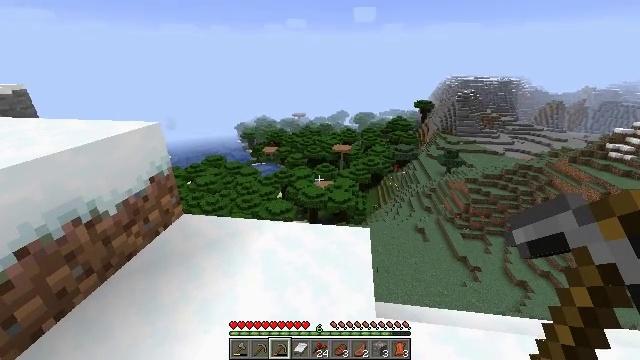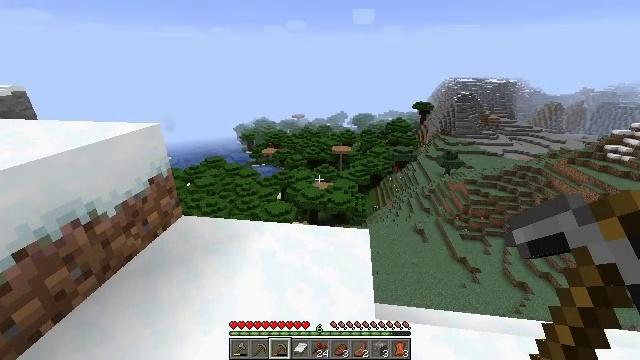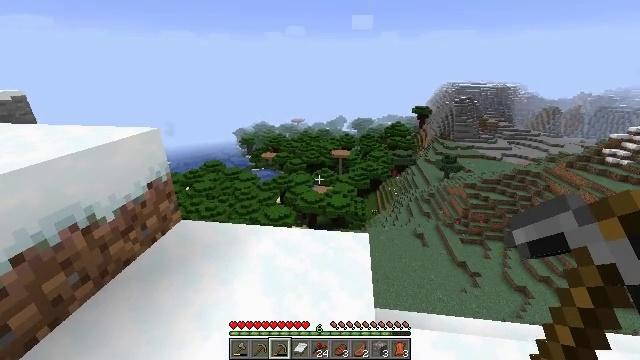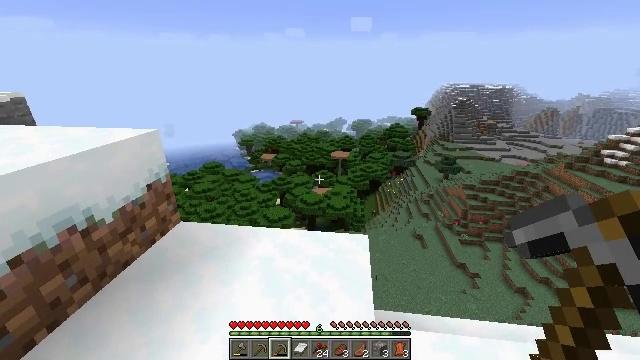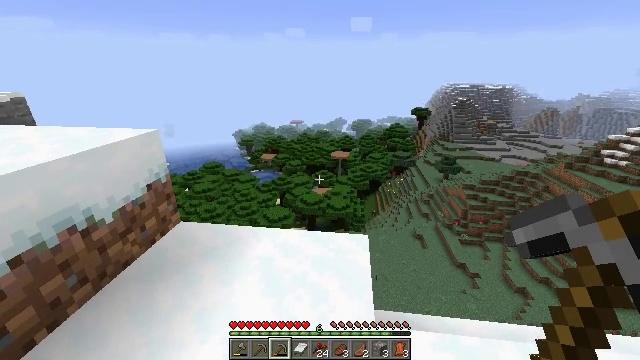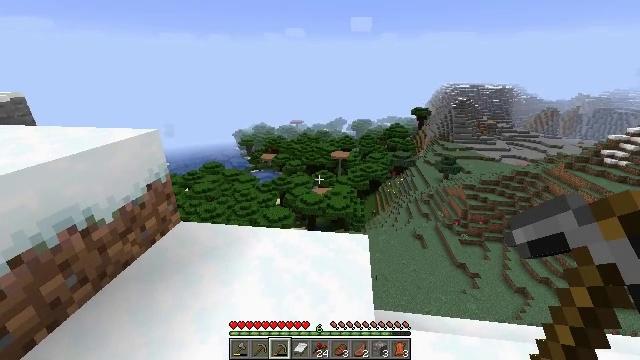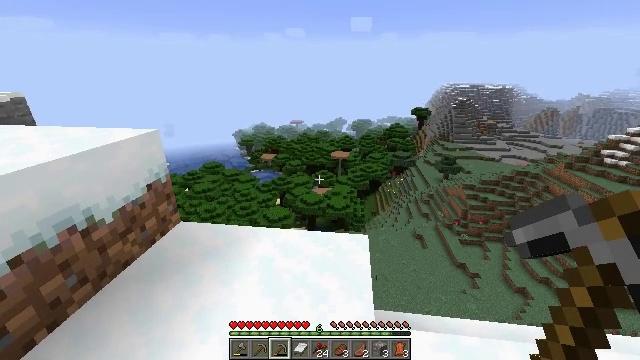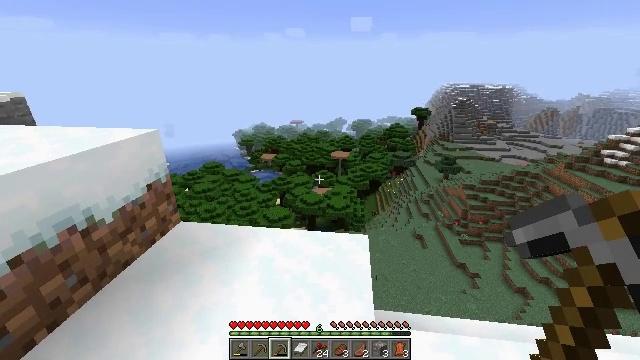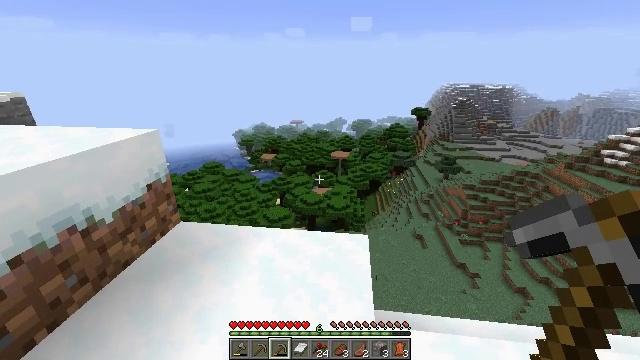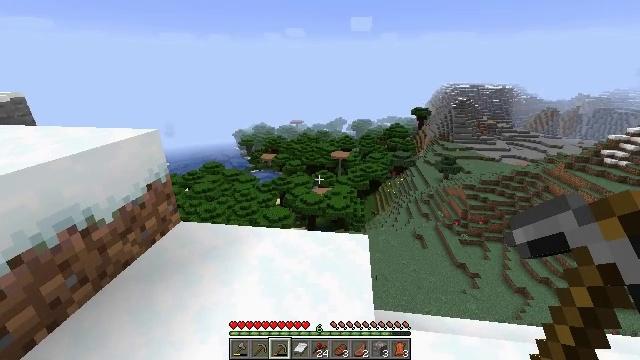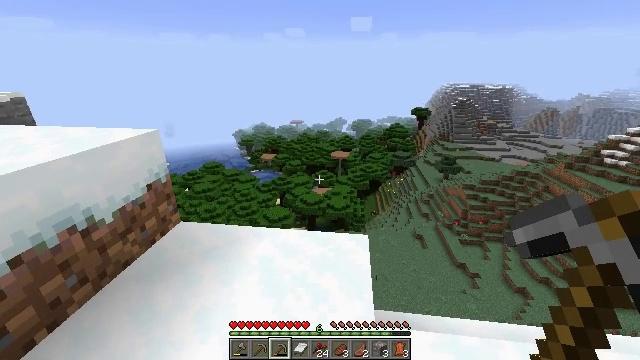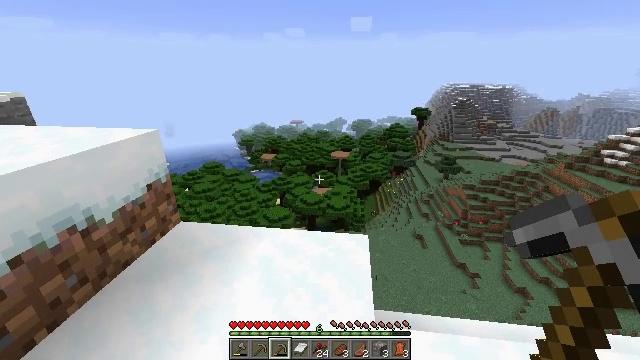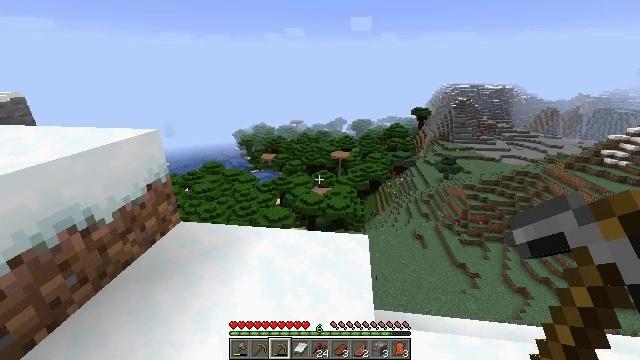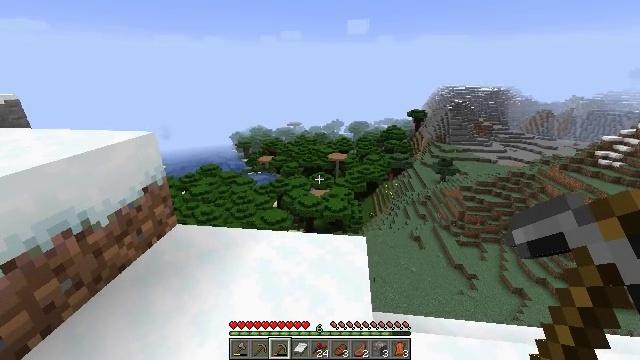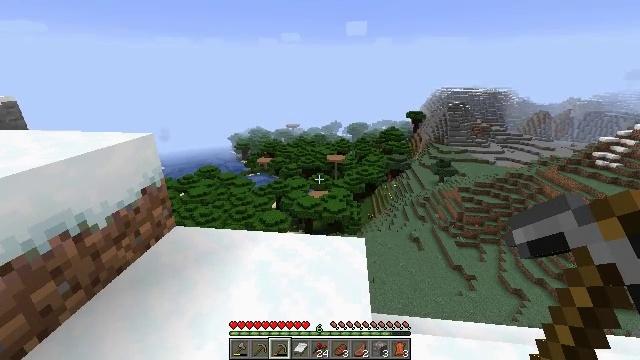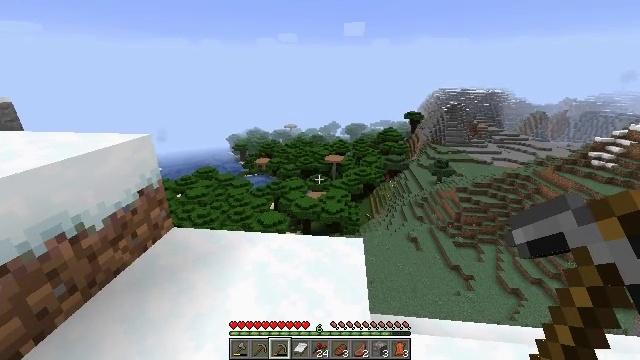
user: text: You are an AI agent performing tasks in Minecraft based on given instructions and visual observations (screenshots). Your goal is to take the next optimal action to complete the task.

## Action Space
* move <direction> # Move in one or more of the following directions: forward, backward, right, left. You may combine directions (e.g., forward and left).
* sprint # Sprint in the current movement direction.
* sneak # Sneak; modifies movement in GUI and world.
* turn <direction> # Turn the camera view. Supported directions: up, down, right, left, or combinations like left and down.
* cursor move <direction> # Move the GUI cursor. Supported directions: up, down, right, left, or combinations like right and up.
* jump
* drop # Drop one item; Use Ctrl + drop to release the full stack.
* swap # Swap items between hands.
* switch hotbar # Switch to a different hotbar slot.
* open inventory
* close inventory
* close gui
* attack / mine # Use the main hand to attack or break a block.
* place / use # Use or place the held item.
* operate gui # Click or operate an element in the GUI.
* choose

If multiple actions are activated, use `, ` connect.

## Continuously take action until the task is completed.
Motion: motion action
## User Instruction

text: Break the mushroom stem block.
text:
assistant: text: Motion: no_op
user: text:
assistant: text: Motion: no_op
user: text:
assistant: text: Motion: no_op
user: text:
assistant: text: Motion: no_op
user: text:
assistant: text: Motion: no_op
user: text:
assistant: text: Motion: no_op
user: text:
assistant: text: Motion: no_op
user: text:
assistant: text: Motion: no_op
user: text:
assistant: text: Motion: no_op
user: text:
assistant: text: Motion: no_op
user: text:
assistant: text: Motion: no_op
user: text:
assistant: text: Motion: no_op
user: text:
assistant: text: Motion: no_op
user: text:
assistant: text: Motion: no_op
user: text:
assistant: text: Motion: no_op
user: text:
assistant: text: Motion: no_op
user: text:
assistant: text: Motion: no_op
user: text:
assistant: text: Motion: no_op
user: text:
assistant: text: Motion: no_op
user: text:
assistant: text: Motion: no_op
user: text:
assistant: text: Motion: no_op
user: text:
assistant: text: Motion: no_op
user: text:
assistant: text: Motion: no_op
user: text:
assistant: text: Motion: no_op
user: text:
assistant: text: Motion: no_op
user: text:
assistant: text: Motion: no_op
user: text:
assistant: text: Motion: no_op
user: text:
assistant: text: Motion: no_op
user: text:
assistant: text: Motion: no_op
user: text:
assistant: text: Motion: no_op